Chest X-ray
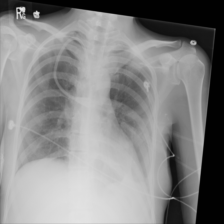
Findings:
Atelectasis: positive
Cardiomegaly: negative
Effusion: negative
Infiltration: positive
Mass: negative
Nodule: negative
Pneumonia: negative
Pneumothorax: negative
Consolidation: negative
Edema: negative
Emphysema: negative
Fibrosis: negative
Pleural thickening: negative
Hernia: negative